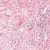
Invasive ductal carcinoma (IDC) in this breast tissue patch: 0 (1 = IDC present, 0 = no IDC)